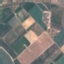
Land use / land cover: PermanentCrop